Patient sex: F
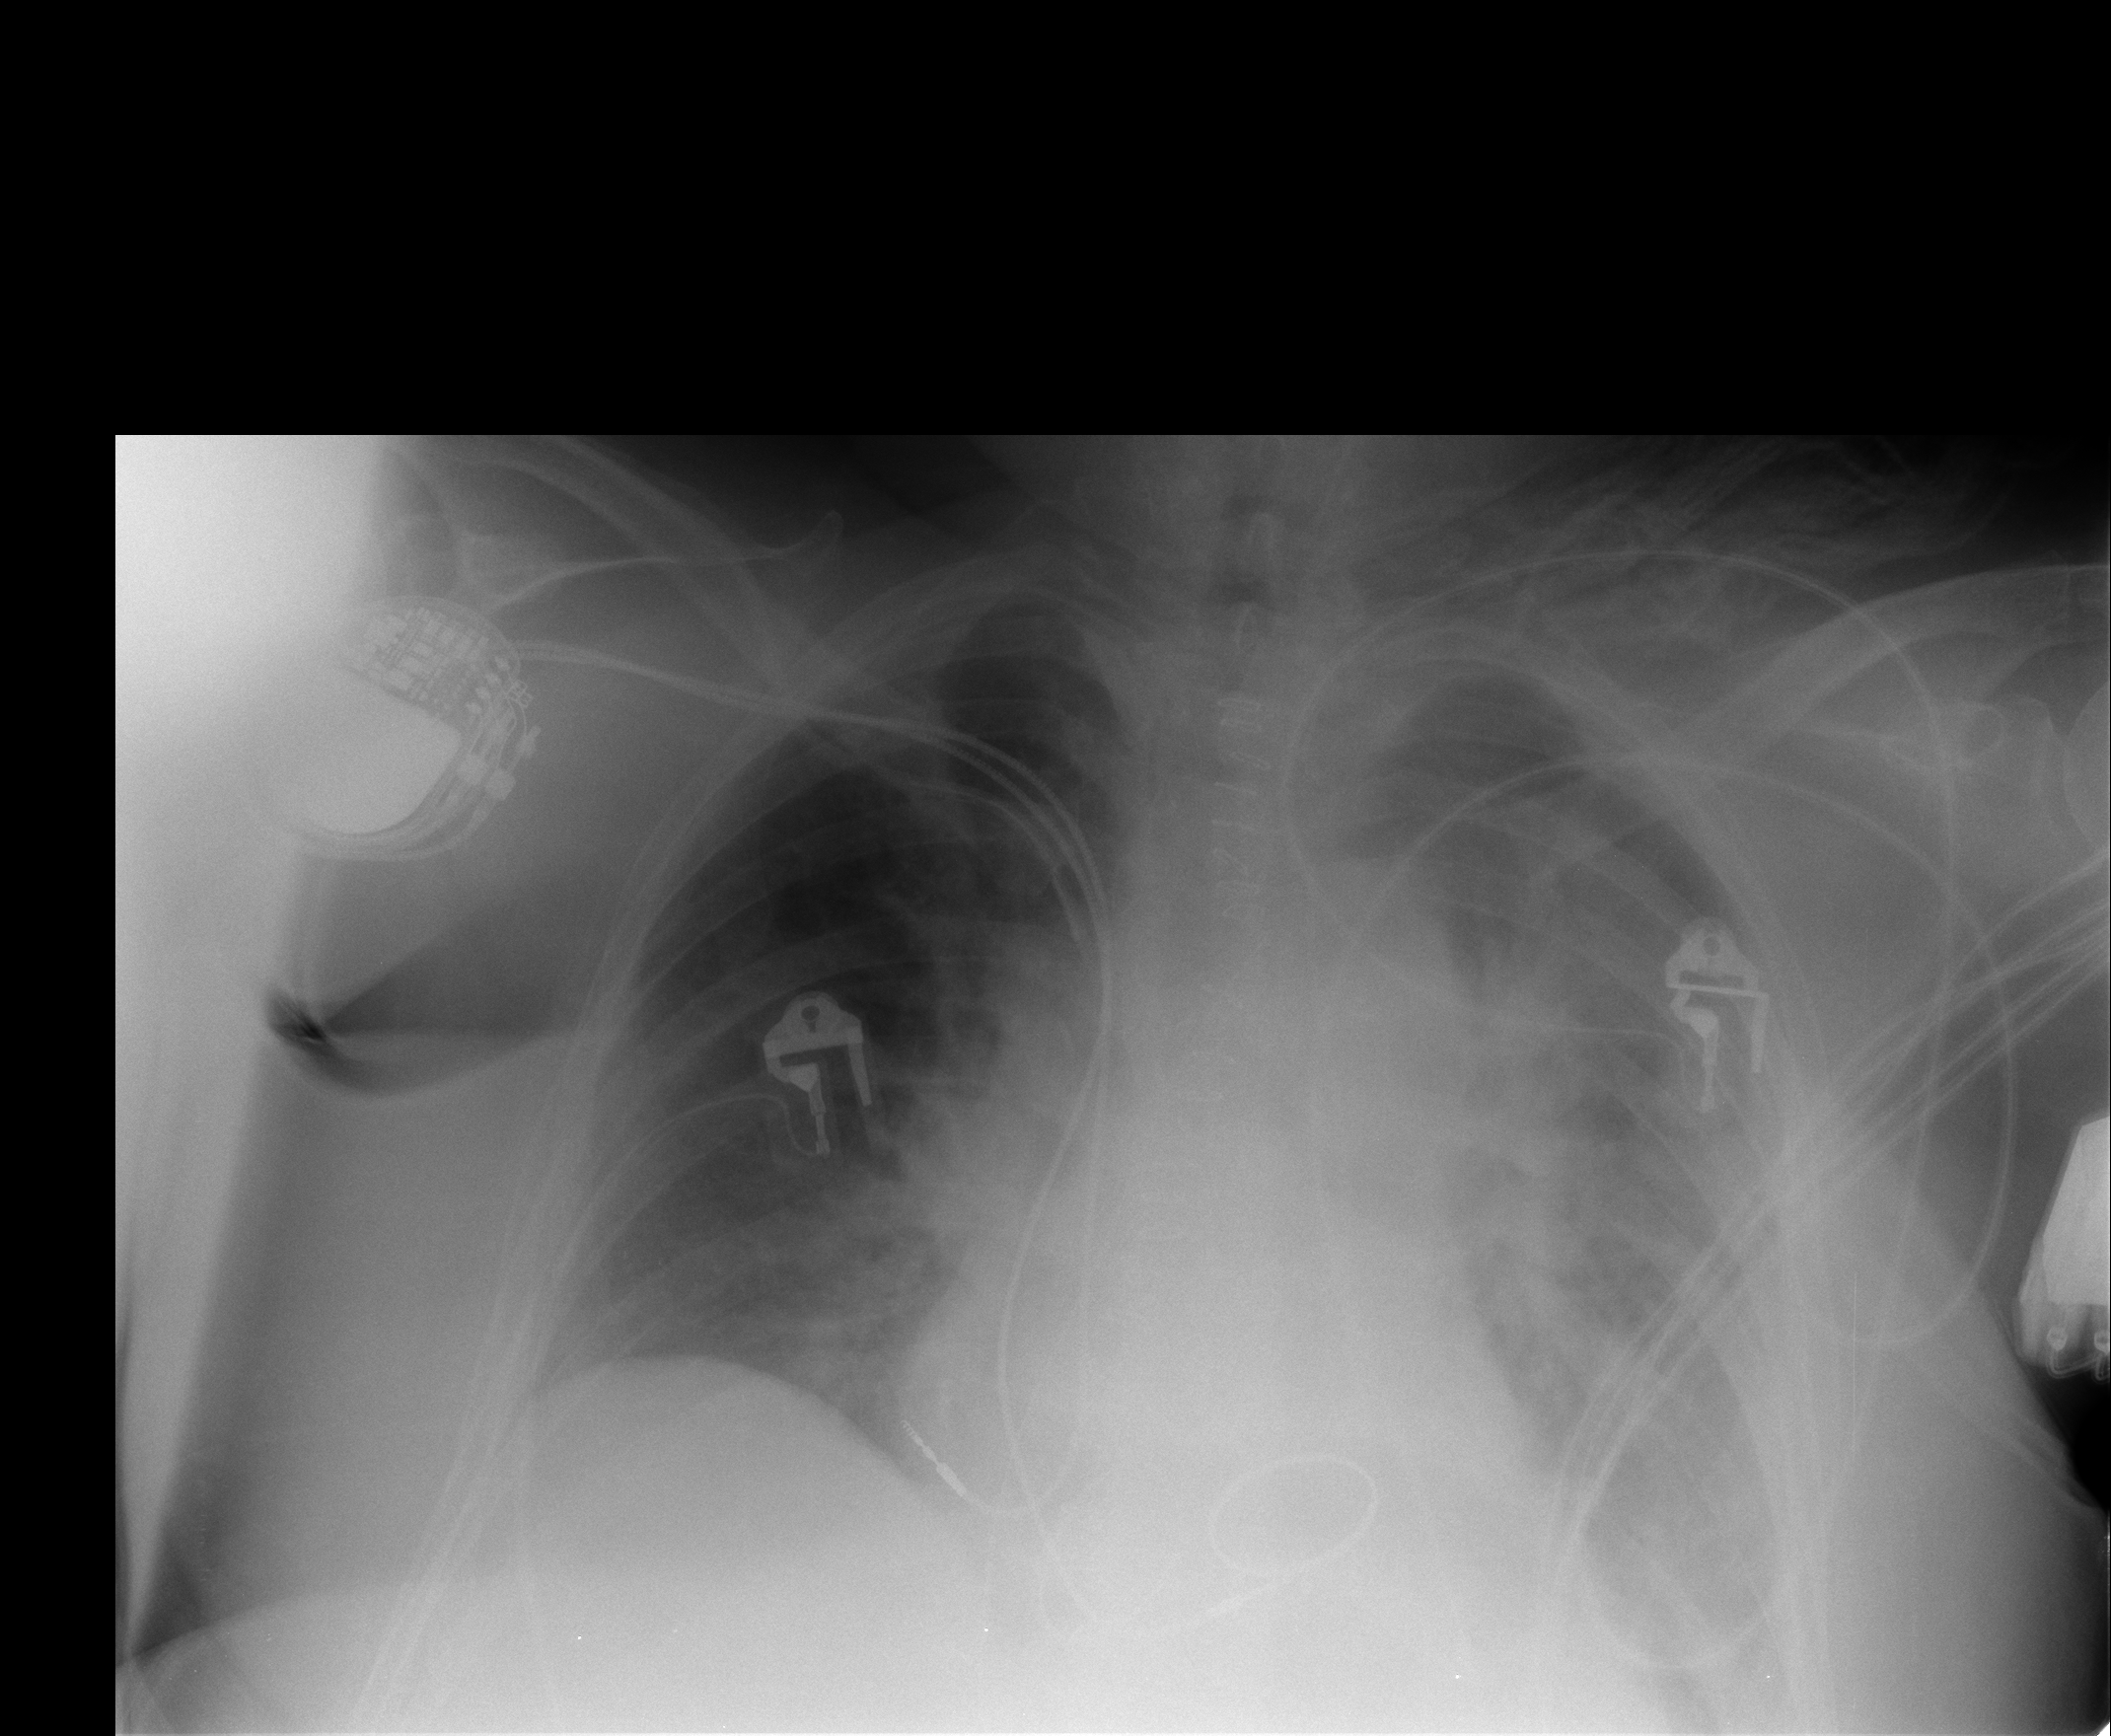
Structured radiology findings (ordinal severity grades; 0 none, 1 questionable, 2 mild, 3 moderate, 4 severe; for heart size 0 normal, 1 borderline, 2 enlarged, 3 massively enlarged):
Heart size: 0
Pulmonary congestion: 3
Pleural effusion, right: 0
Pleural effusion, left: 2
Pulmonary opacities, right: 2
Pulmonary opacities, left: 3
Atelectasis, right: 2
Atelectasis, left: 2